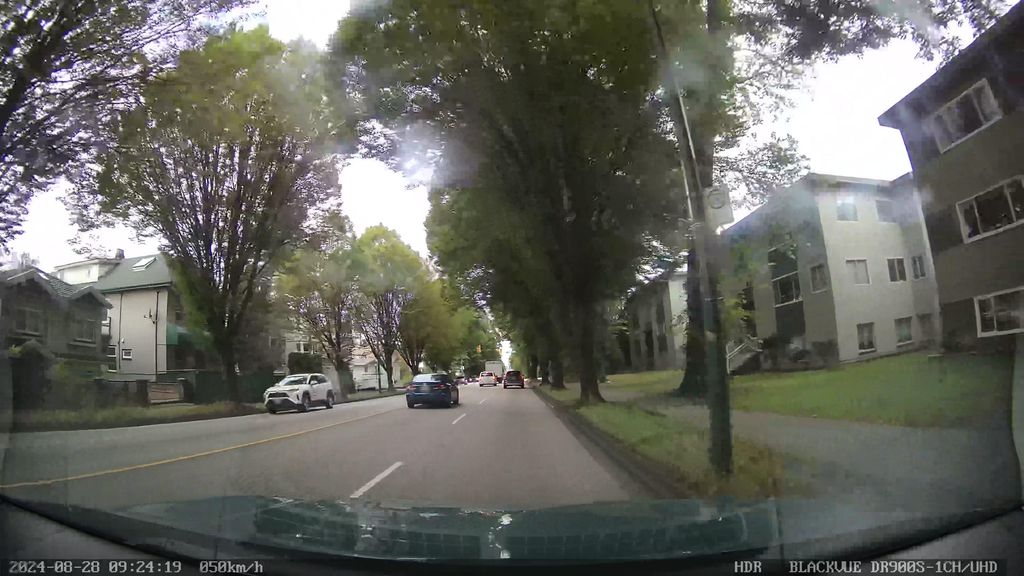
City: vancouver